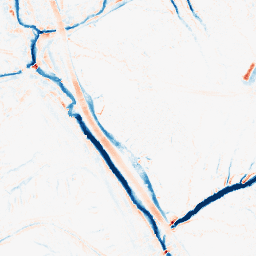
Category: morphological
Decomposition family: morphological
Decomposition parameters: operation: average
size: 5
Upsampling method: lanczos
Upsampling parameters: scale: 4
Upsampling scale: 4